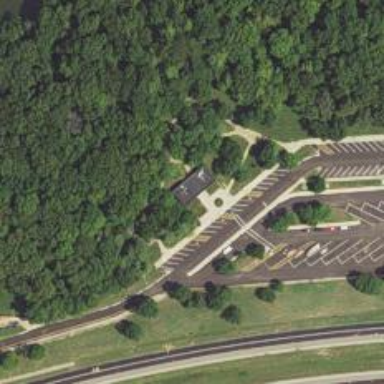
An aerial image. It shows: Rest area along the road.